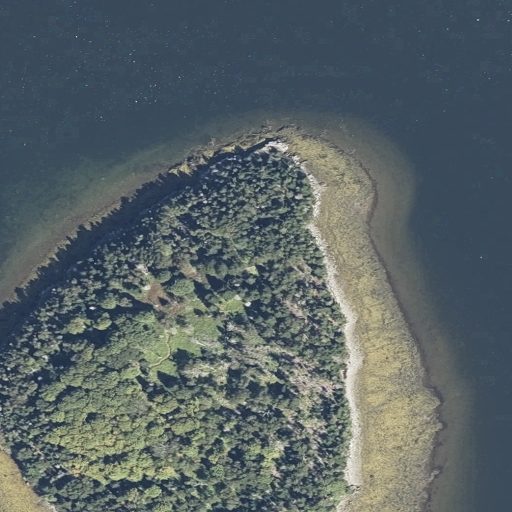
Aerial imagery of cape in Maine named Turtle Head containing open water, evergreen forest, herbaceous wetlands, mixed forest, deciduous forest, woody wetlands, and barren land